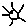
Label: sun